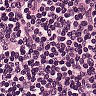
Metastatic tissue present: no